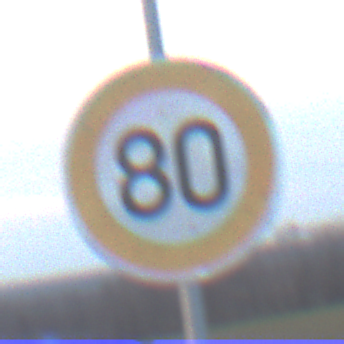
Verkehrszeichen: Geschwindigkeit80
Umgebung: Outdoor, Nature
Tageszeit: SunriseSunset
Wetter: PartlyCloudy
Licht: Natural
Jahreszeit: NotSpecified
Kontrast: LowContrast